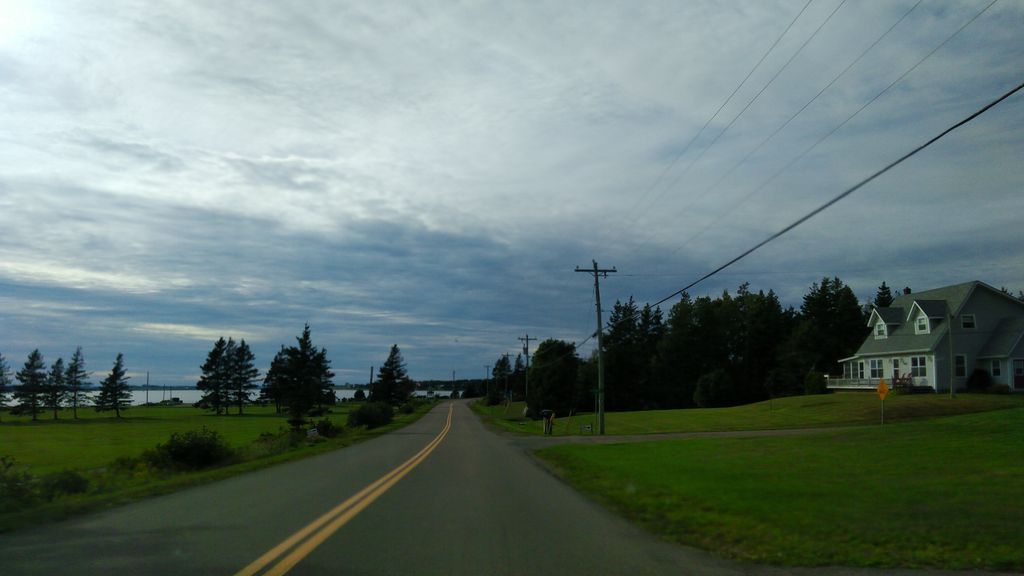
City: charlottetown